Field crop: maize
Growth stage: 2
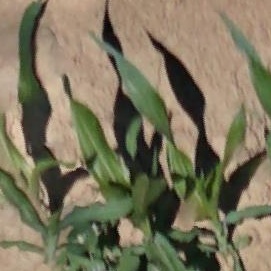
Species: maize